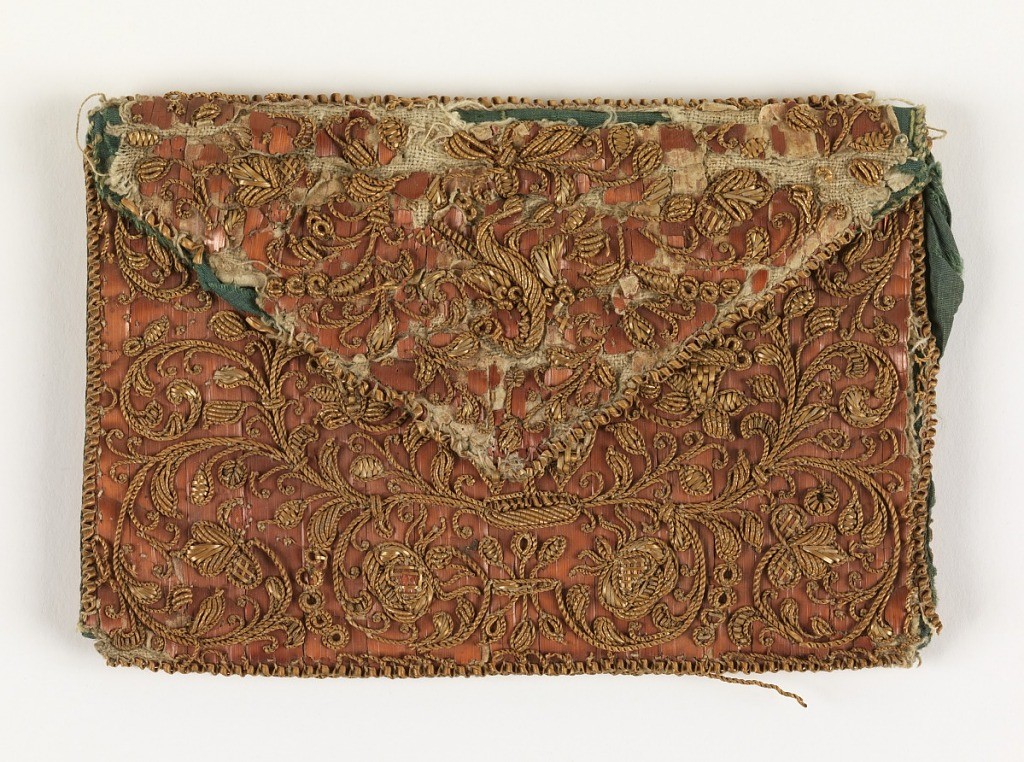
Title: Letter case
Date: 18th century
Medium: straw, paper, linen Technique: embroidered in couching stitches
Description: Letter case of braids, coils and strips of natural colored straw couched to a surface of flat strips of red dyed straw which have been sewn to paper and backed with plain weave linen. One one side, a design of a crown over scrolls that resemble a monogram with birds and flowers on curving stems. On the other side, a crown over two hearts with curving stems and flowers.